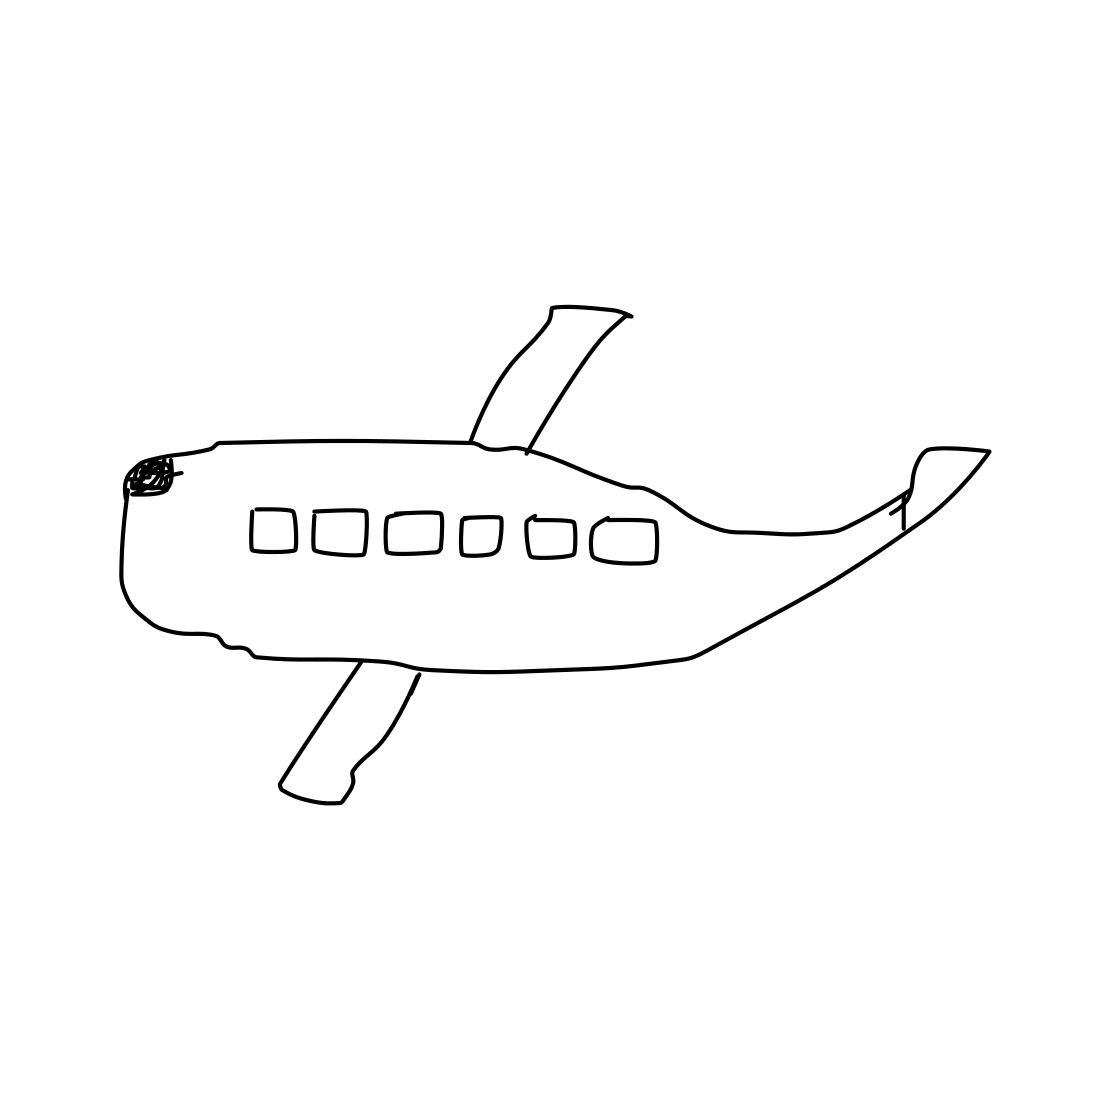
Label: airplane